Interaction volume radius: 5 \u00c5
Interaction volume height: 30 \u00c5
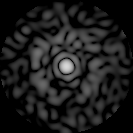
Disorder parameter: 0.8511